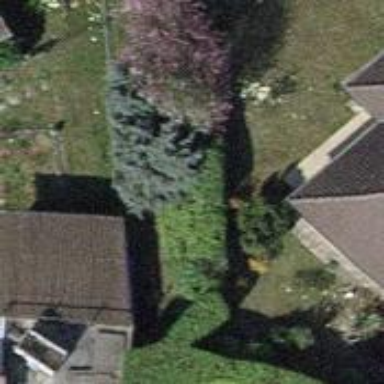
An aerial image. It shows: Garden tree with needle-leaved evergreen foliage.